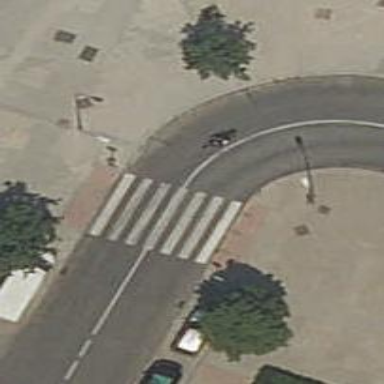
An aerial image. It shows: Pedestrian crossing with zebra markings on the footway.